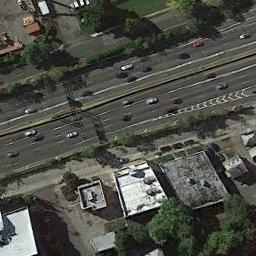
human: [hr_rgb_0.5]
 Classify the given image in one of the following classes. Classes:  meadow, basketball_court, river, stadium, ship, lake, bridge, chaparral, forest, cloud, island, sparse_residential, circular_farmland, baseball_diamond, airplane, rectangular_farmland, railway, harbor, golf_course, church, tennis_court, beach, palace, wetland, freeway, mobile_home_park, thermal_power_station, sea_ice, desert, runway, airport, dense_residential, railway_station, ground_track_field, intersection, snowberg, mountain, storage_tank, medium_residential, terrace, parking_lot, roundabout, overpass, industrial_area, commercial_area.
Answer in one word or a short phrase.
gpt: freeway